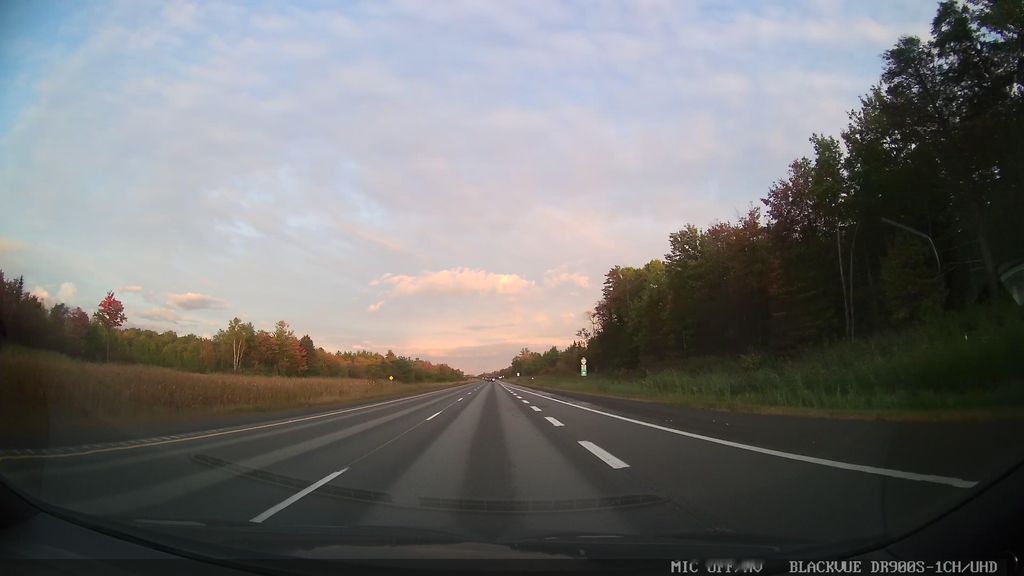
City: ottawa-gatineau